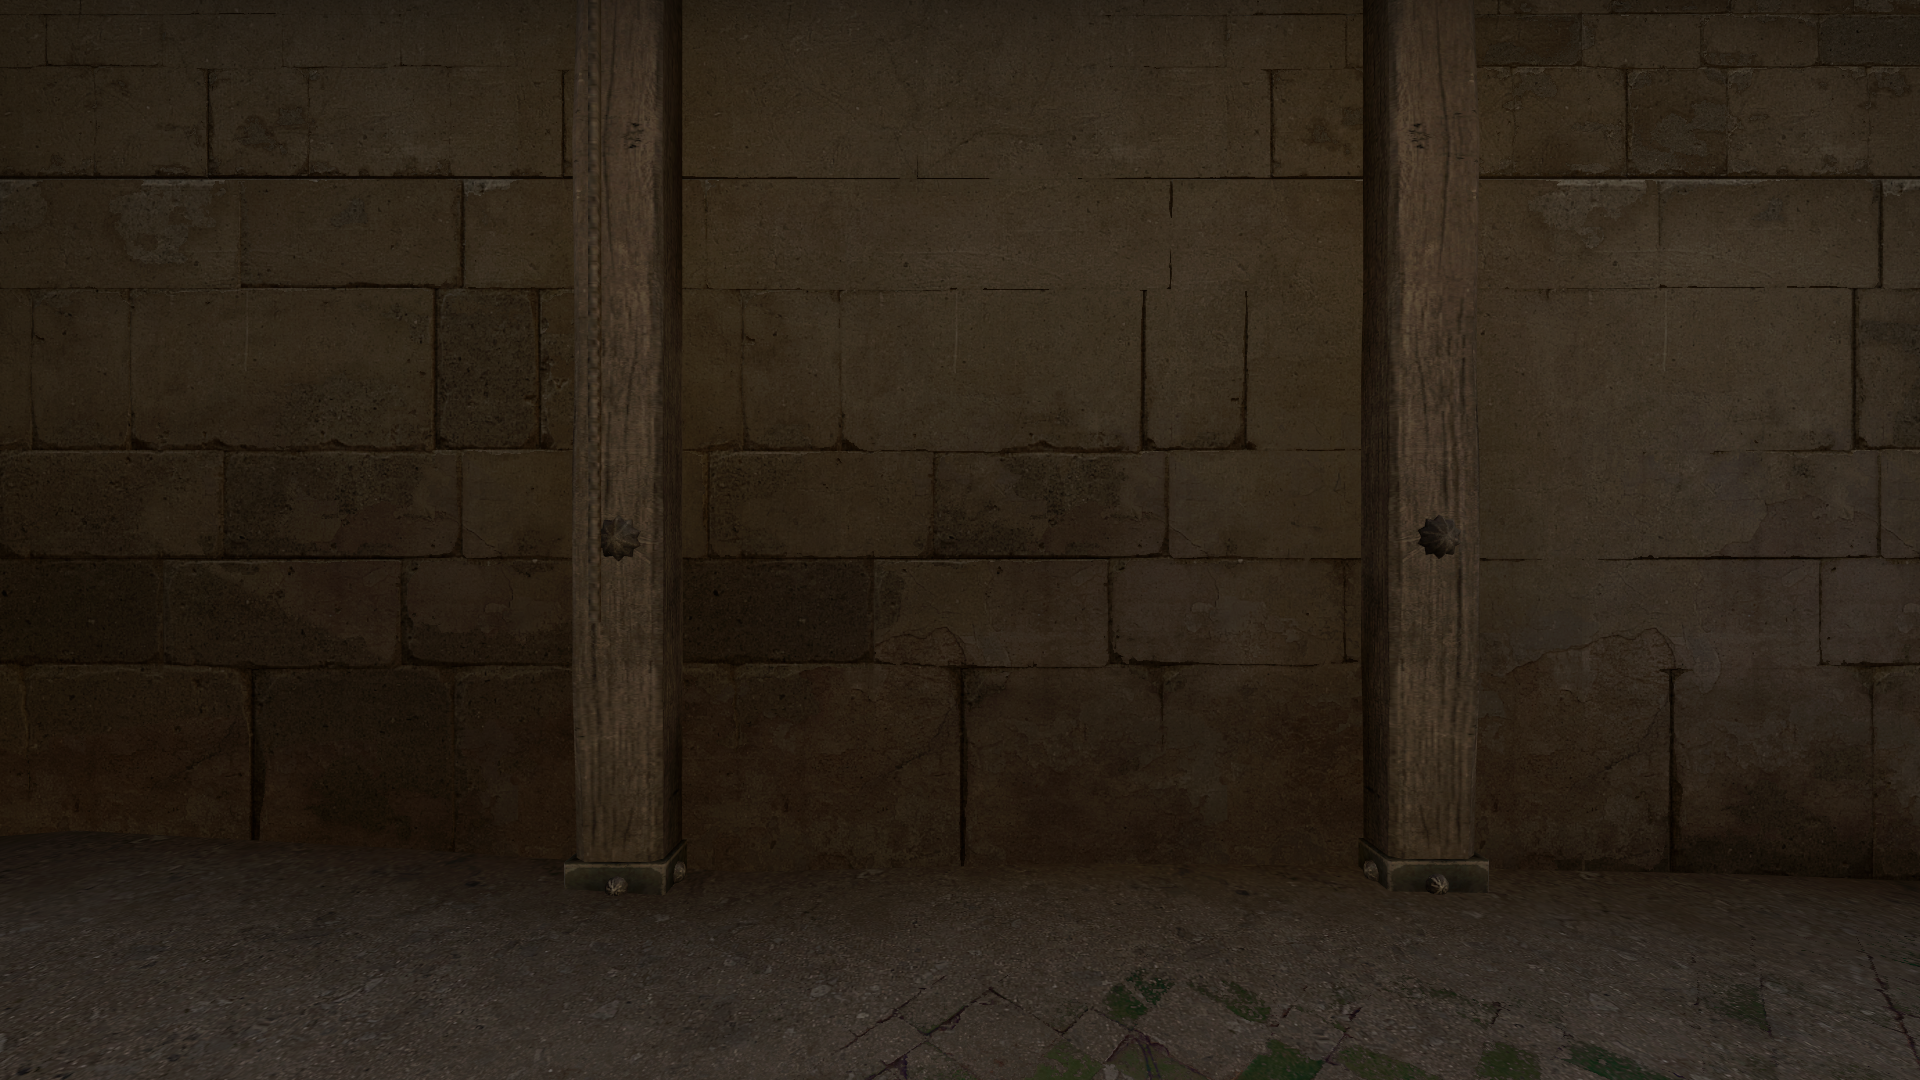
Map: de_dust2